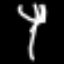
Label: fork